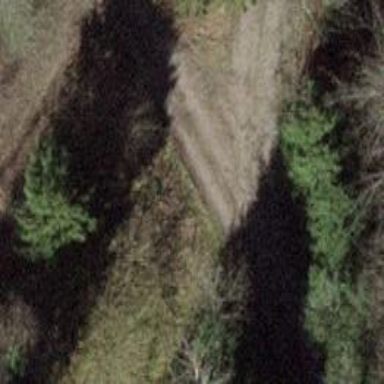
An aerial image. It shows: Dirt track road with grade3 tracktype.